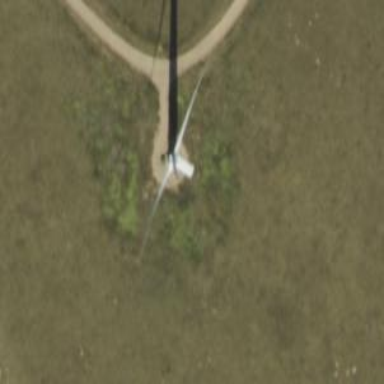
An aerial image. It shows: Wind generator using wind turbines of horizontal axis.